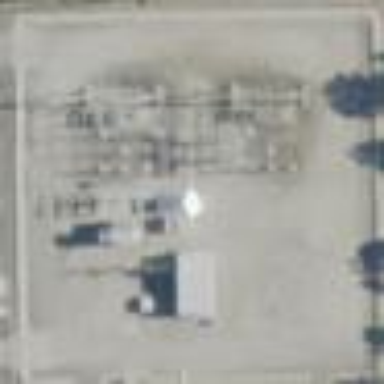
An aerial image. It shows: Minor distribution power substation.